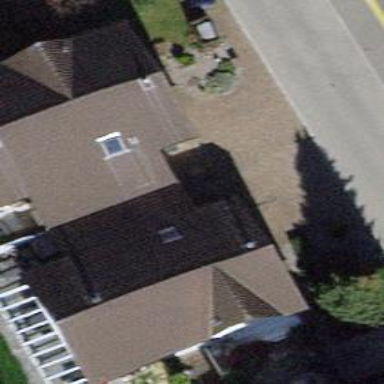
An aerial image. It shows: Semidetached house.